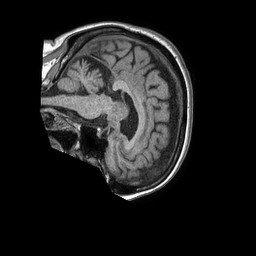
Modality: T1w
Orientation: sagittal
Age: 76
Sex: female
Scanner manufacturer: philips
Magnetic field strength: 1.5 T
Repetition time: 0.007804 s
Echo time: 0.003631 s